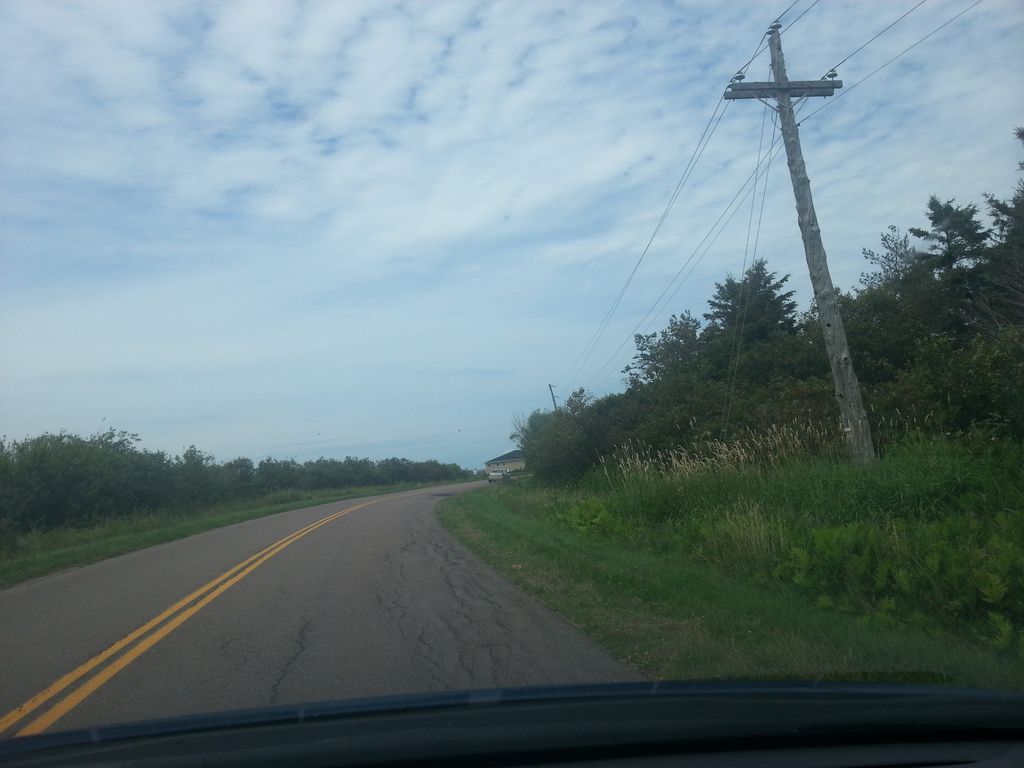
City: charlottetown